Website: ulta-beauty
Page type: customer-info-address
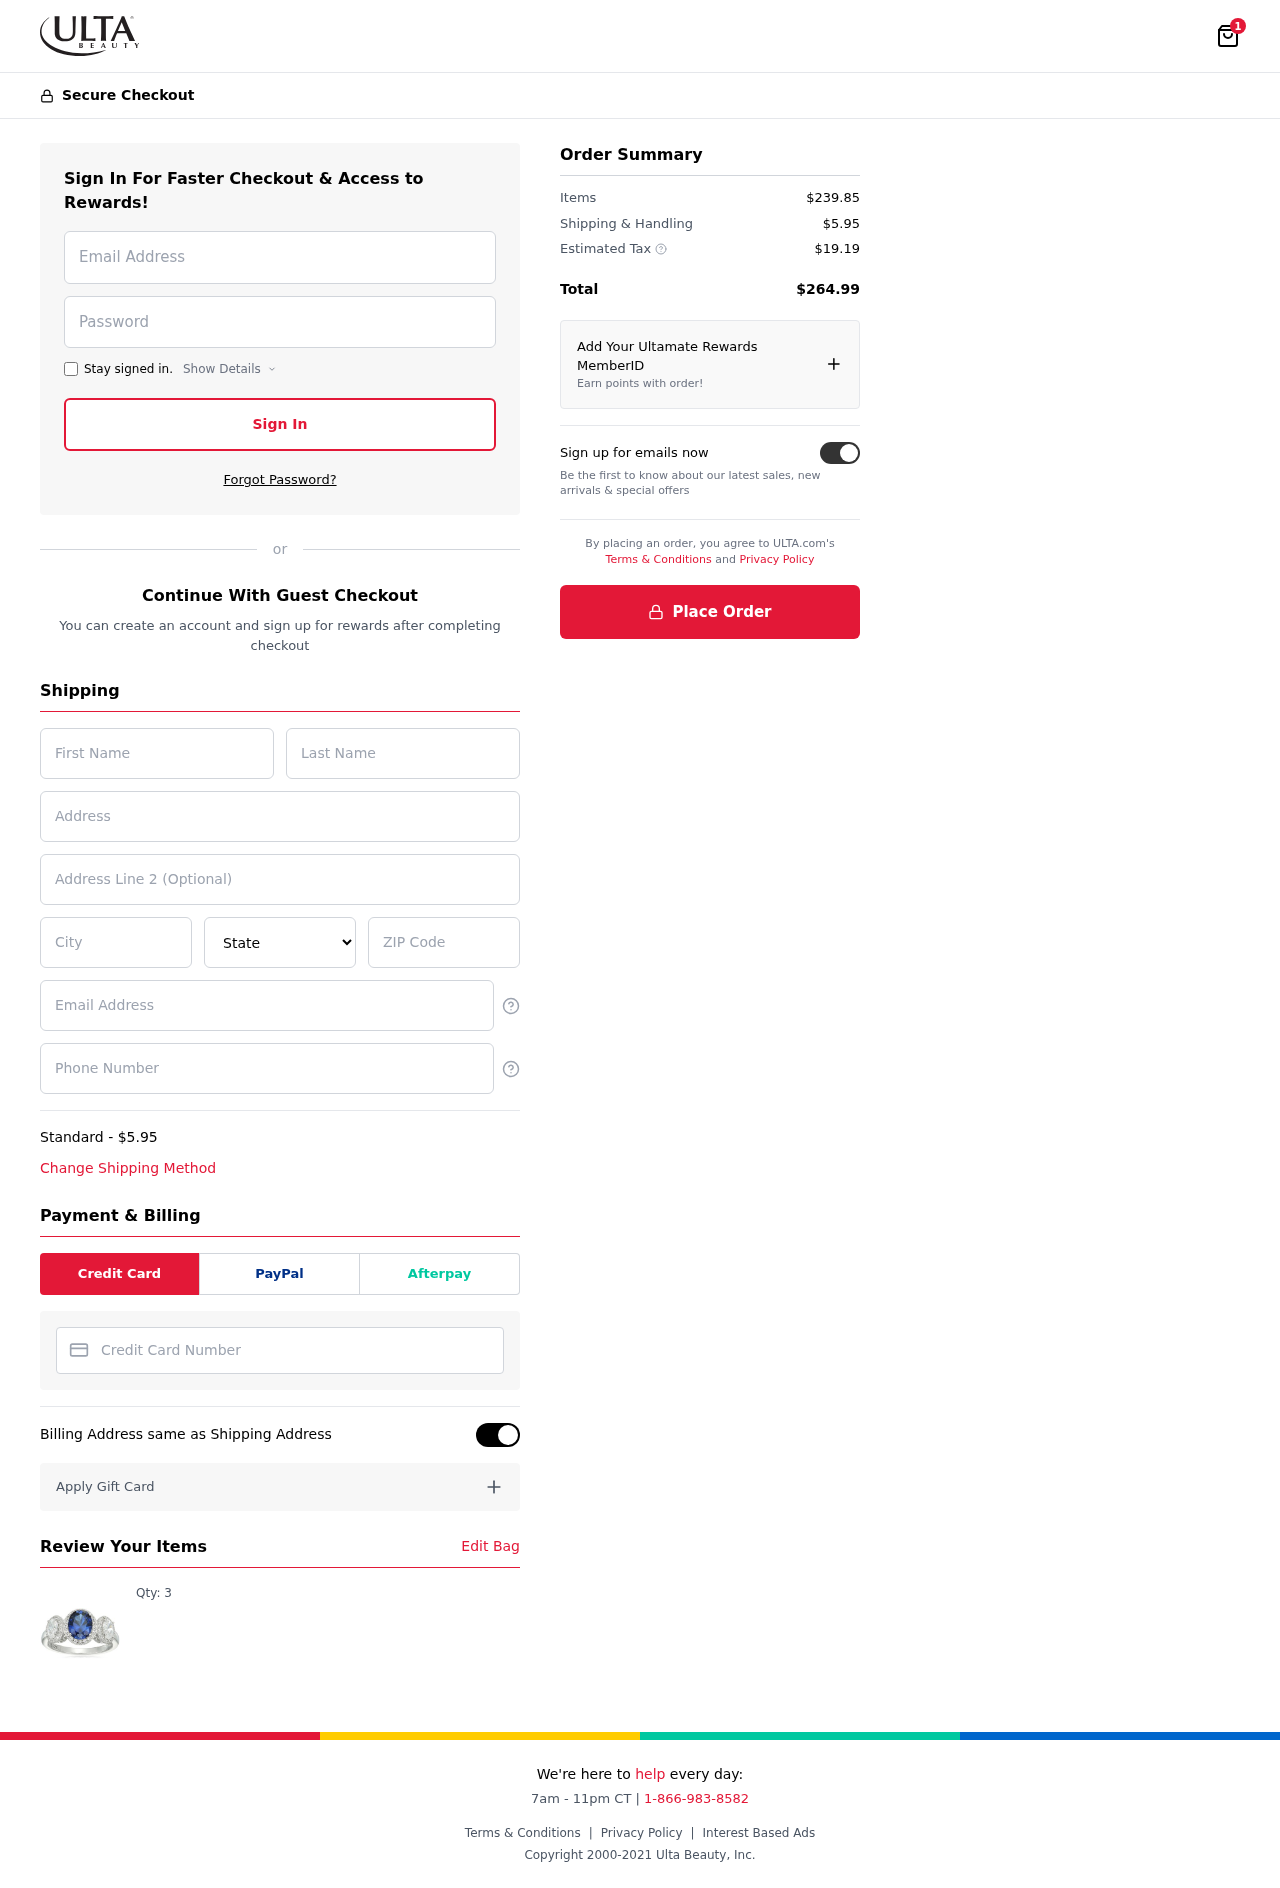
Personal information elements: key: PII_CARD_NUMBER
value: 6011 2875 1752 5157
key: PII_CITY
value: Heatherside
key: PII_EMAIL
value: davidwatkins@gmail.com
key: PII_FIRSTNAME
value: David
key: PII_LASTNAME
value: Watkins
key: PII_PHONE
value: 4988485117
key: PII_POSTCODE
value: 41932
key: PII_STATE
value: Wyoming
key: PII_STREET
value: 17073 Cohen Centers
Product elements: key: PRODUCT1_QUANTITY
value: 3
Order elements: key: ORDER_NUM_ITEMS
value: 1
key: ORDER_SHIPPING_COST
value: $5.95
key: ORDER_ITEMS_TOTAL
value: $239.85
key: ORDER_SHIPPING_COST2
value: $5.95
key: ORDER_TAX
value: $19.19
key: ORDER_TOTAL
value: $264.99